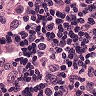
Metastatic tissue present: yes